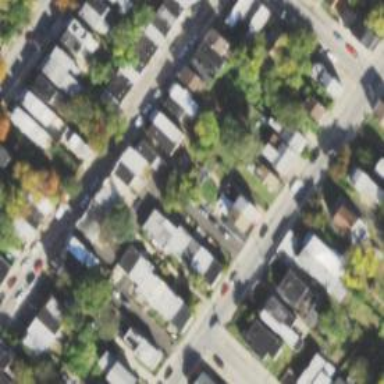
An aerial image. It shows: Alley classified as service road.